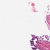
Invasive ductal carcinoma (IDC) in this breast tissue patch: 0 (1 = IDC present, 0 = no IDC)